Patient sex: M
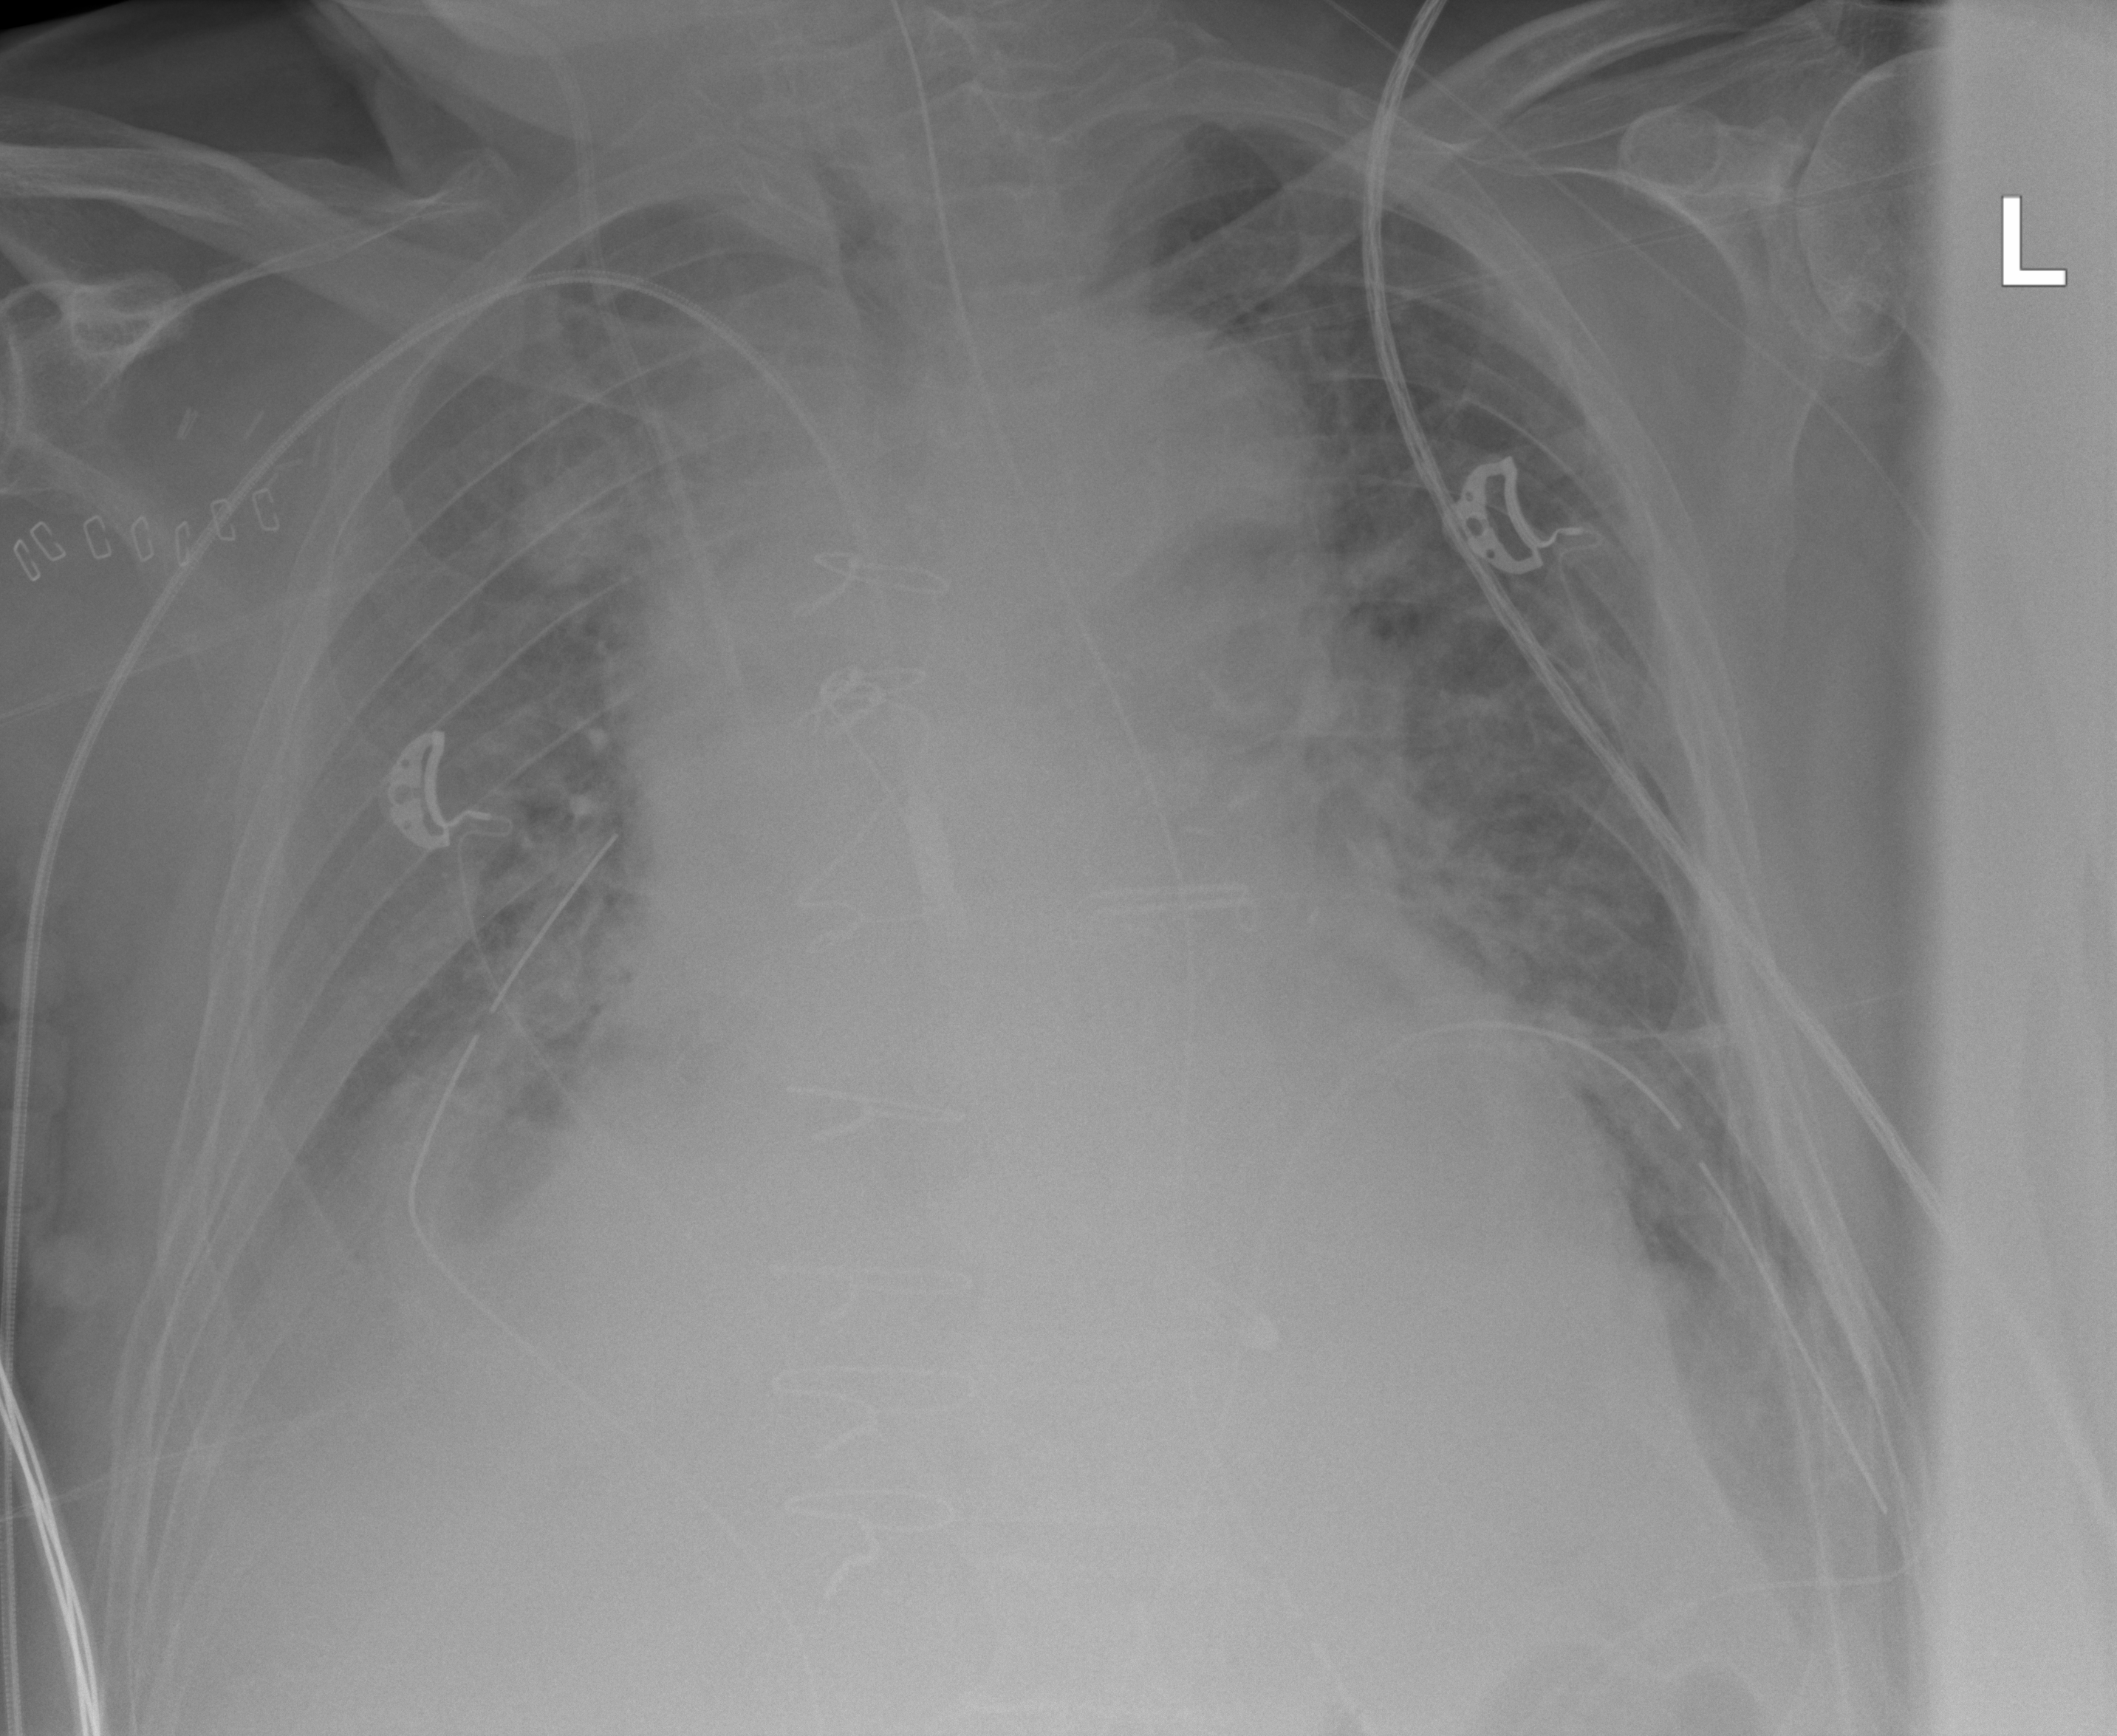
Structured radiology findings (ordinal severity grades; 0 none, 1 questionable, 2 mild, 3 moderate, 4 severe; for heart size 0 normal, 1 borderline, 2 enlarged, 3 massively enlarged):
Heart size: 2
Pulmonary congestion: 3
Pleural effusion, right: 3
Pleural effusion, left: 2
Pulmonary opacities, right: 2
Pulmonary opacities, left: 2
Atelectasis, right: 2
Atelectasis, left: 2